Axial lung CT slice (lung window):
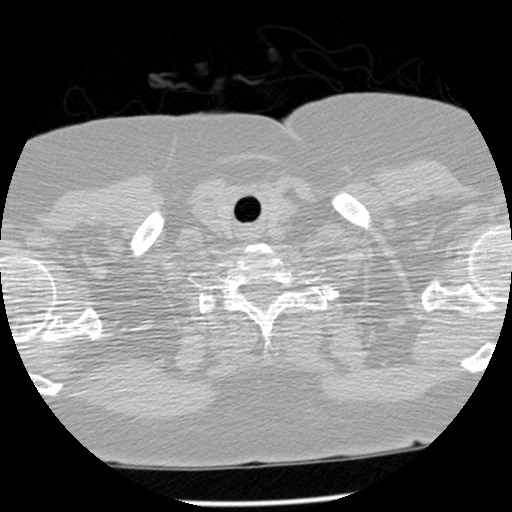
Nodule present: no